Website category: movie
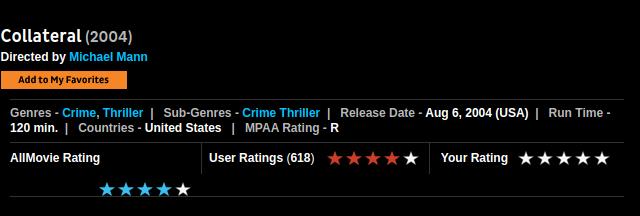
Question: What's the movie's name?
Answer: Collateral

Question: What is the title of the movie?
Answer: Collateral

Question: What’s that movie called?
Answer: Collateral

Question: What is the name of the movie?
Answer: Collateral

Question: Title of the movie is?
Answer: Collateral

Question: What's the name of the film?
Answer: Collateral

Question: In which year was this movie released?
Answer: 2004

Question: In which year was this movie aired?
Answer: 2004

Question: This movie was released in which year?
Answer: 2004

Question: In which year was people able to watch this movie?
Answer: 2004

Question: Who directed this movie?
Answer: Michael Mann

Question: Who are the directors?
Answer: Michael Mann

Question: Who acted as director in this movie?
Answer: Michael Mann

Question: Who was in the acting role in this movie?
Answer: Michael Mann

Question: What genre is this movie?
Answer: Crime , Thriller

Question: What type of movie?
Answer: Crime , Thriller

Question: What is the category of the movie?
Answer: Crime , Thriller

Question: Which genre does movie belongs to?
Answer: Crime , Thriller

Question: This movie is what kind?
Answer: Crime , Thriller

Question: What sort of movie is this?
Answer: Crime , Thriller

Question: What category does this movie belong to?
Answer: Crime , Thriller

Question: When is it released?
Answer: Aug 6, 2004 (USA)

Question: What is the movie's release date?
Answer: Aug 6, 2004 (USA)

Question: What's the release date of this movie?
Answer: Aug 6, 2004 (USA)

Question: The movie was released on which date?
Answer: Aug 6, 2004 (USA)

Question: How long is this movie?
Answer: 120 min.

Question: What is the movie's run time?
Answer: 120 min.

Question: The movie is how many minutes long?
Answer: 120 min.

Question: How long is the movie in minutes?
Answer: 120 min.

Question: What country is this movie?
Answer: United States

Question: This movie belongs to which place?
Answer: United States

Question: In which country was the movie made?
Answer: United States

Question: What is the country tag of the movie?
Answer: United States

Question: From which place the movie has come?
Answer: United States